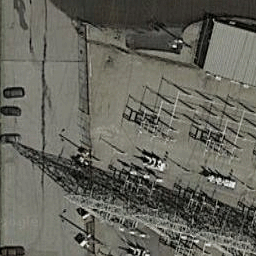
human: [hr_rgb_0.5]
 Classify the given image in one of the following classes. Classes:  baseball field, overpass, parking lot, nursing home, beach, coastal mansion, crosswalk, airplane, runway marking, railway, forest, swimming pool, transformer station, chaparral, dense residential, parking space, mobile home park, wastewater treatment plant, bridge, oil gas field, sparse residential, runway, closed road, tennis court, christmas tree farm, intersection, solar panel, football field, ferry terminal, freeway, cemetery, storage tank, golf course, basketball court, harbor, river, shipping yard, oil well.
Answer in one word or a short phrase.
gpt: transformer station